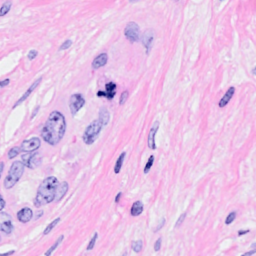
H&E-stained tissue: Breast